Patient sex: M
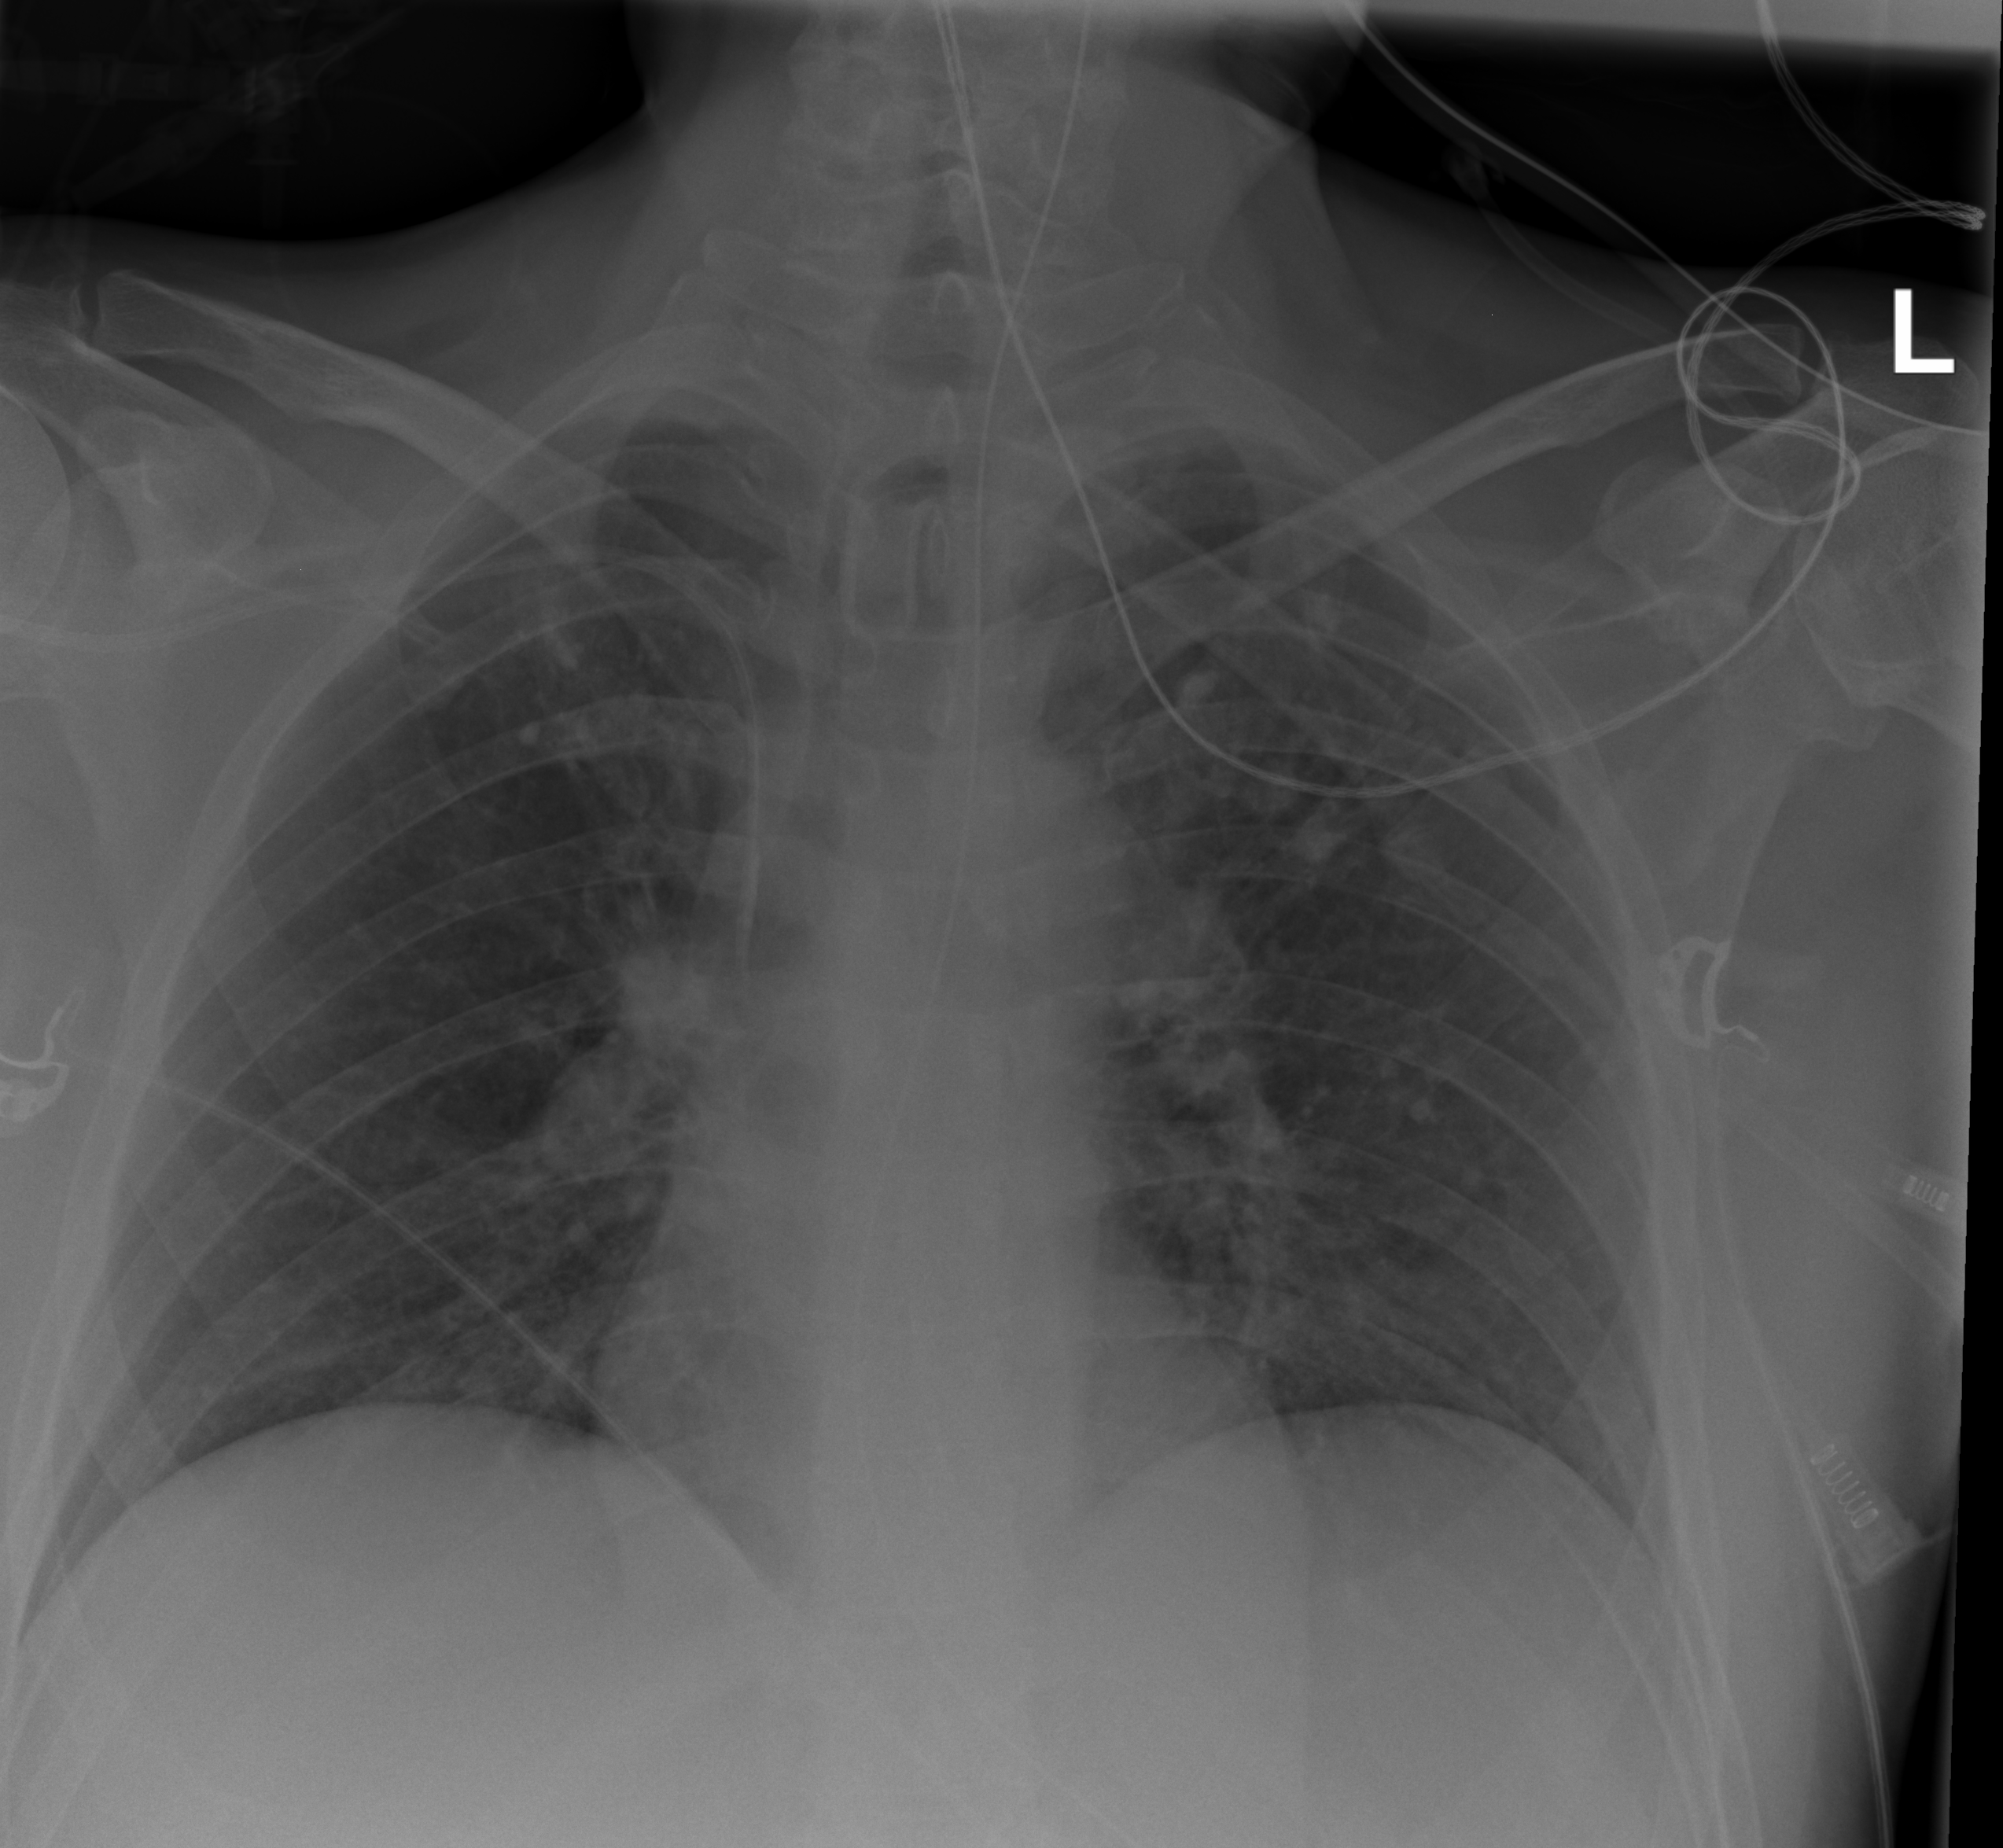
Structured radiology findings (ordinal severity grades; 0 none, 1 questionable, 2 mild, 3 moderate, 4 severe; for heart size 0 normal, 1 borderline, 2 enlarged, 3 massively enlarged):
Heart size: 0
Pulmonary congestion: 0
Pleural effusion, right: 0
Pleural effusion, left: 0
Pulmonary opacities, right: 1
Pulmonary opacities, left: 0
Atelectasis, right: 2
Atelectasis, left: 2